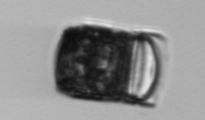
Label: Paralia_sulcata